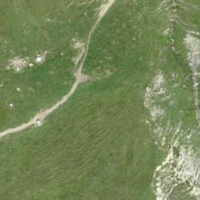
EUNIS habitat code: 26
Species observed at this site:
Mesembrina meridiana